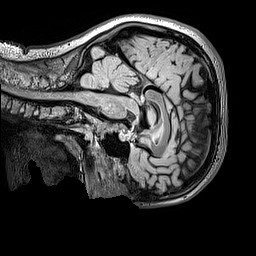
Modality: FLAIR
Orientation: sagittal
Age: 12
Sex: male
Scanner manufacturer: siemens
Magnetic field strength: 3 T
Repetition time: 5 s
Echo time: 0.388 s